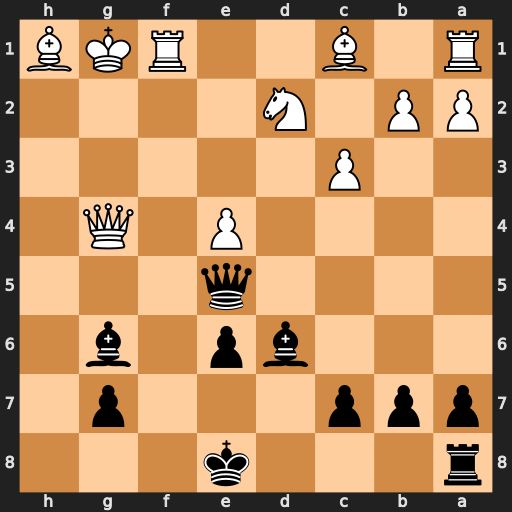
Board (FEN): r3k3/ppp3p1/3bp1b1/4q3/4P1Q1/2P5/PP1N4/R1B2RKB
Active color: b
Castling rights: q
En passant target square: -
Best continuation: Qh2#